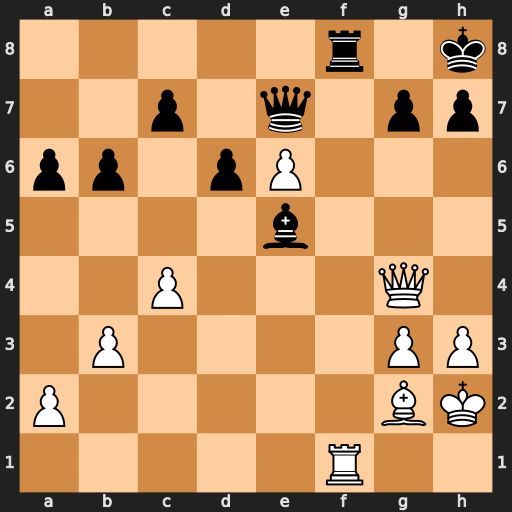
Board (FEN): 5r1k/2p1q1pp/pp1pP3/4b3/2P3Q1/1P4PP/P5BK/5R2
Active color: w
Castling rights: -
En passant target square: -
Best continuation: Rxf8+ Qxf8 e7